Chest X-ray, PA view. Patient: 35 years old, sex F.
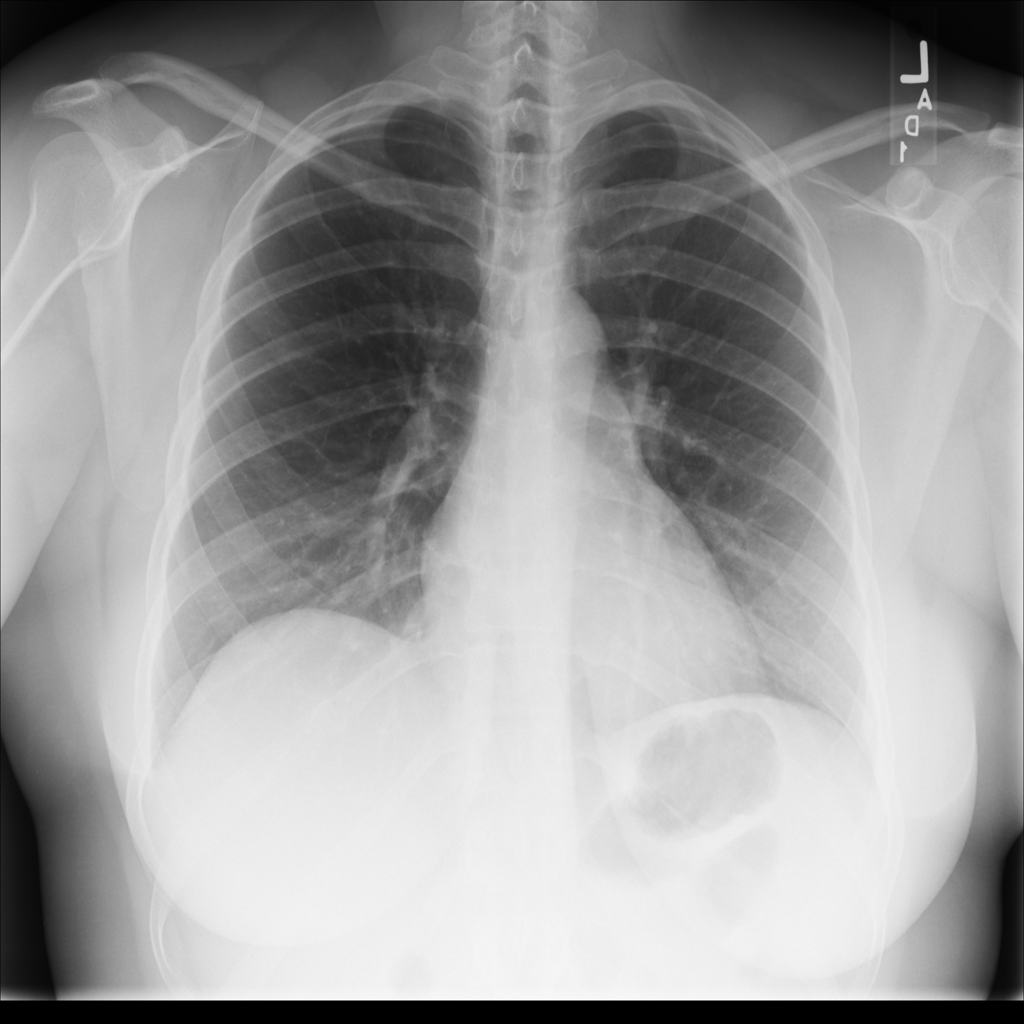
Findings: No Finding